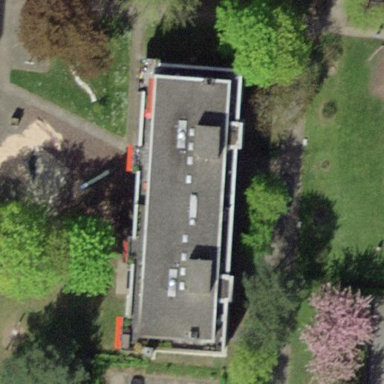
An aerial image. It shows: View of apartment building.